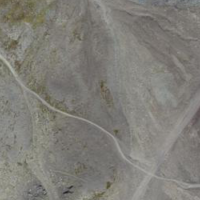
EUNIS habitat code: 48
Species observed at this site:
Achillea nana